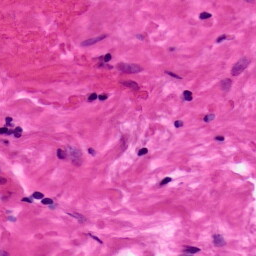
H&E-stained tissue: Ovarian